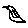
Label: bird